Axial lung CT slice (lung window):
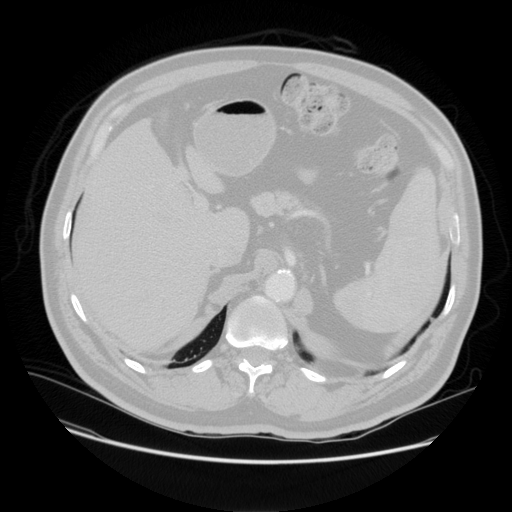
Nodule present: no